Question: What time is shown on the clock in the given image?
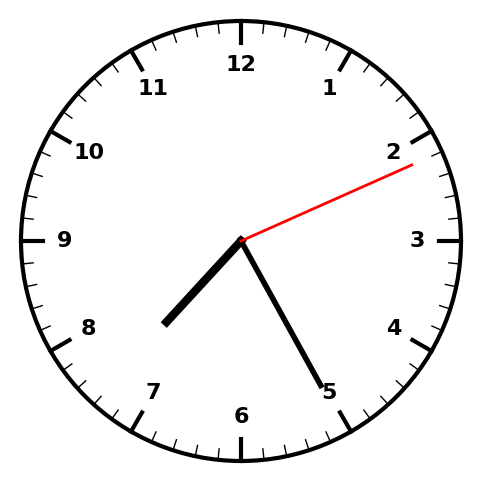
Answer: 07:25:11